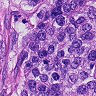
Metastatic tissue present: yes